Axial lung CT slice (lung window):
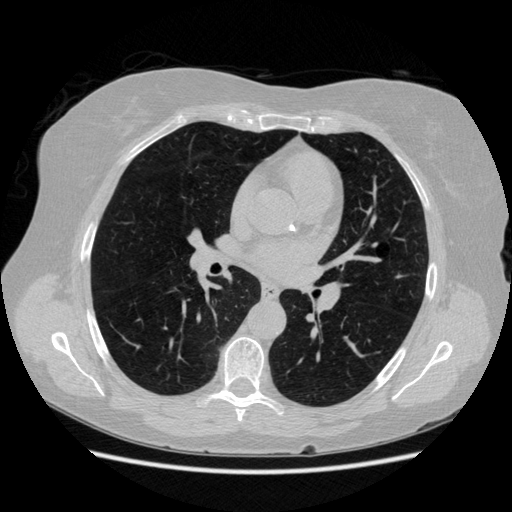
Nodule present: no